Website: apple
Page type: customer-info-address
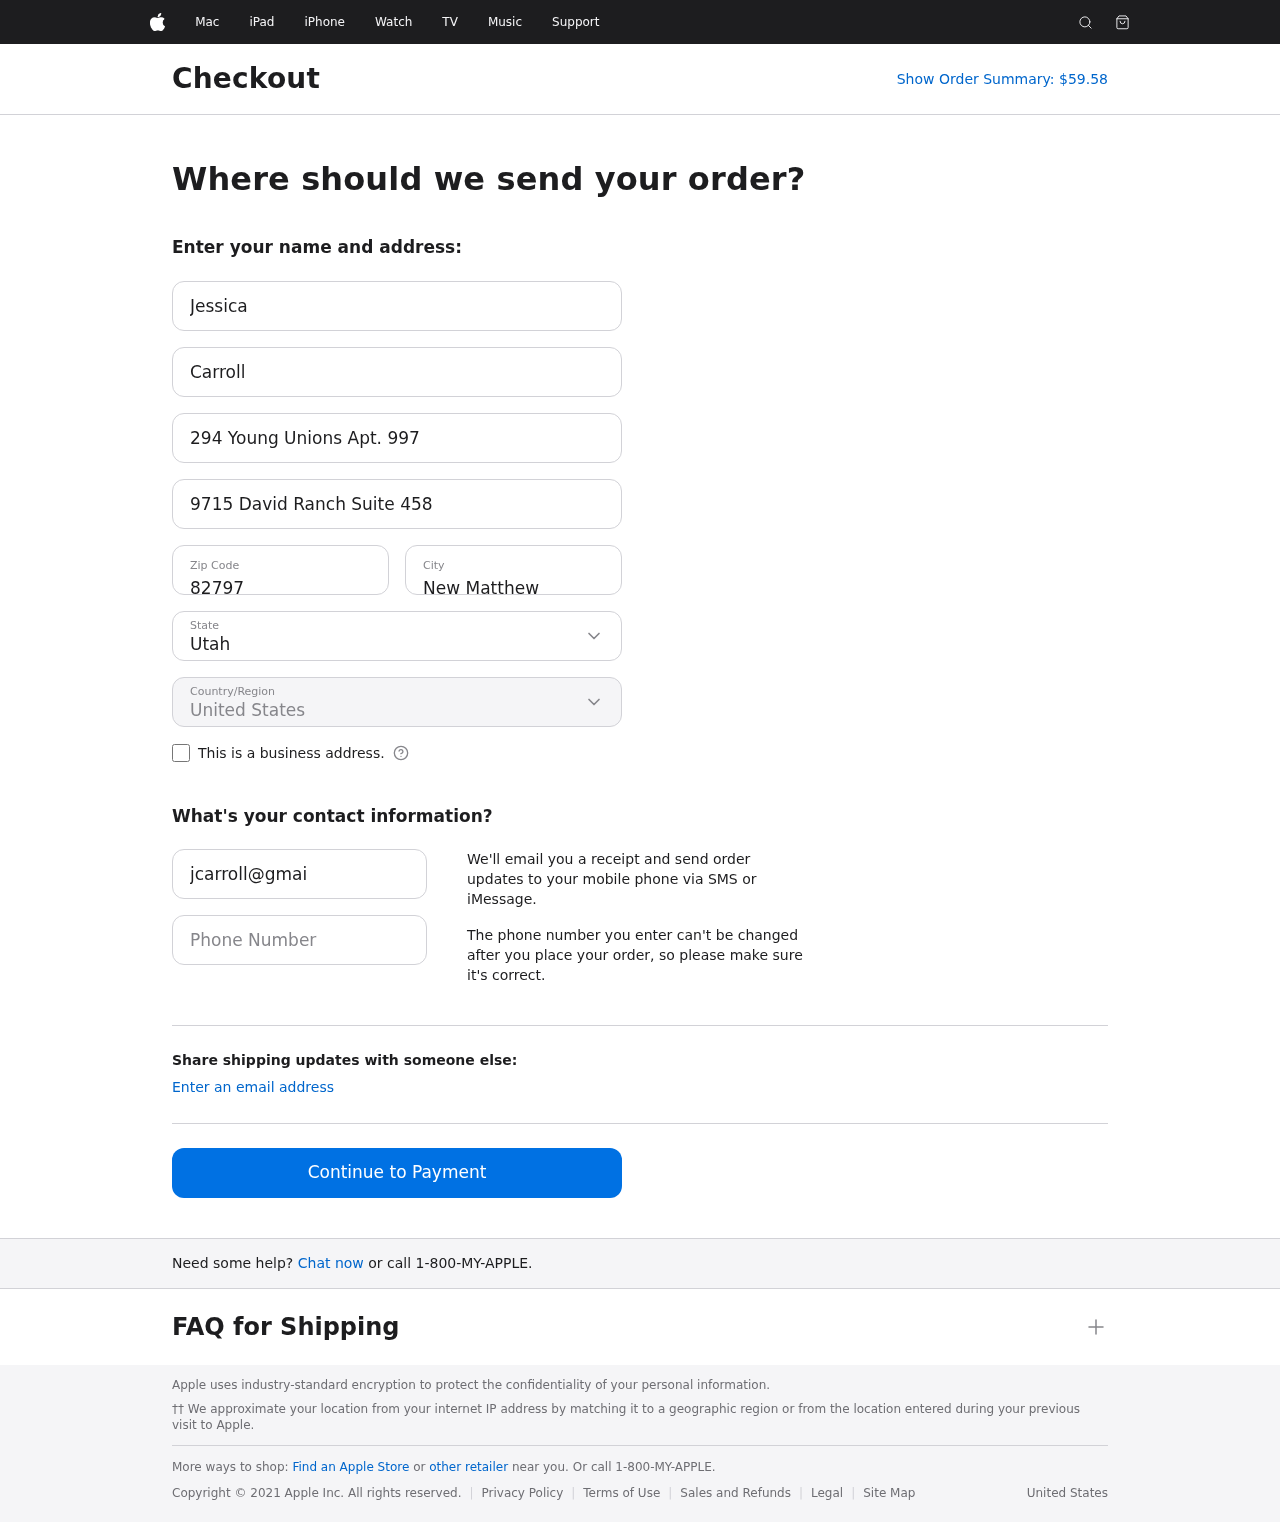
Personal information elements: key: PII_CITY
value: New Matthew
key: PII_COUNTRY
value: United States
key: PII_EMAIL
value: jcarroll@gmail.com
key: PII_FIRSTNAME
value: Jessica
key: PII_LASTNAME
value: Carroll
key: PII_PHONE
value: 3858335849
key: PII_POSTCODE
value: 82797
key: PII_STATE
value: Utah
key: PII_STREET
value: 294 Young Unions Apt. 997
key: PII_STREET2
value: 9715 David Ranch Suite 458
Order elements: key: ORDER_TOTAL
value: Show Order Summary: $59.58